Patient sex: F
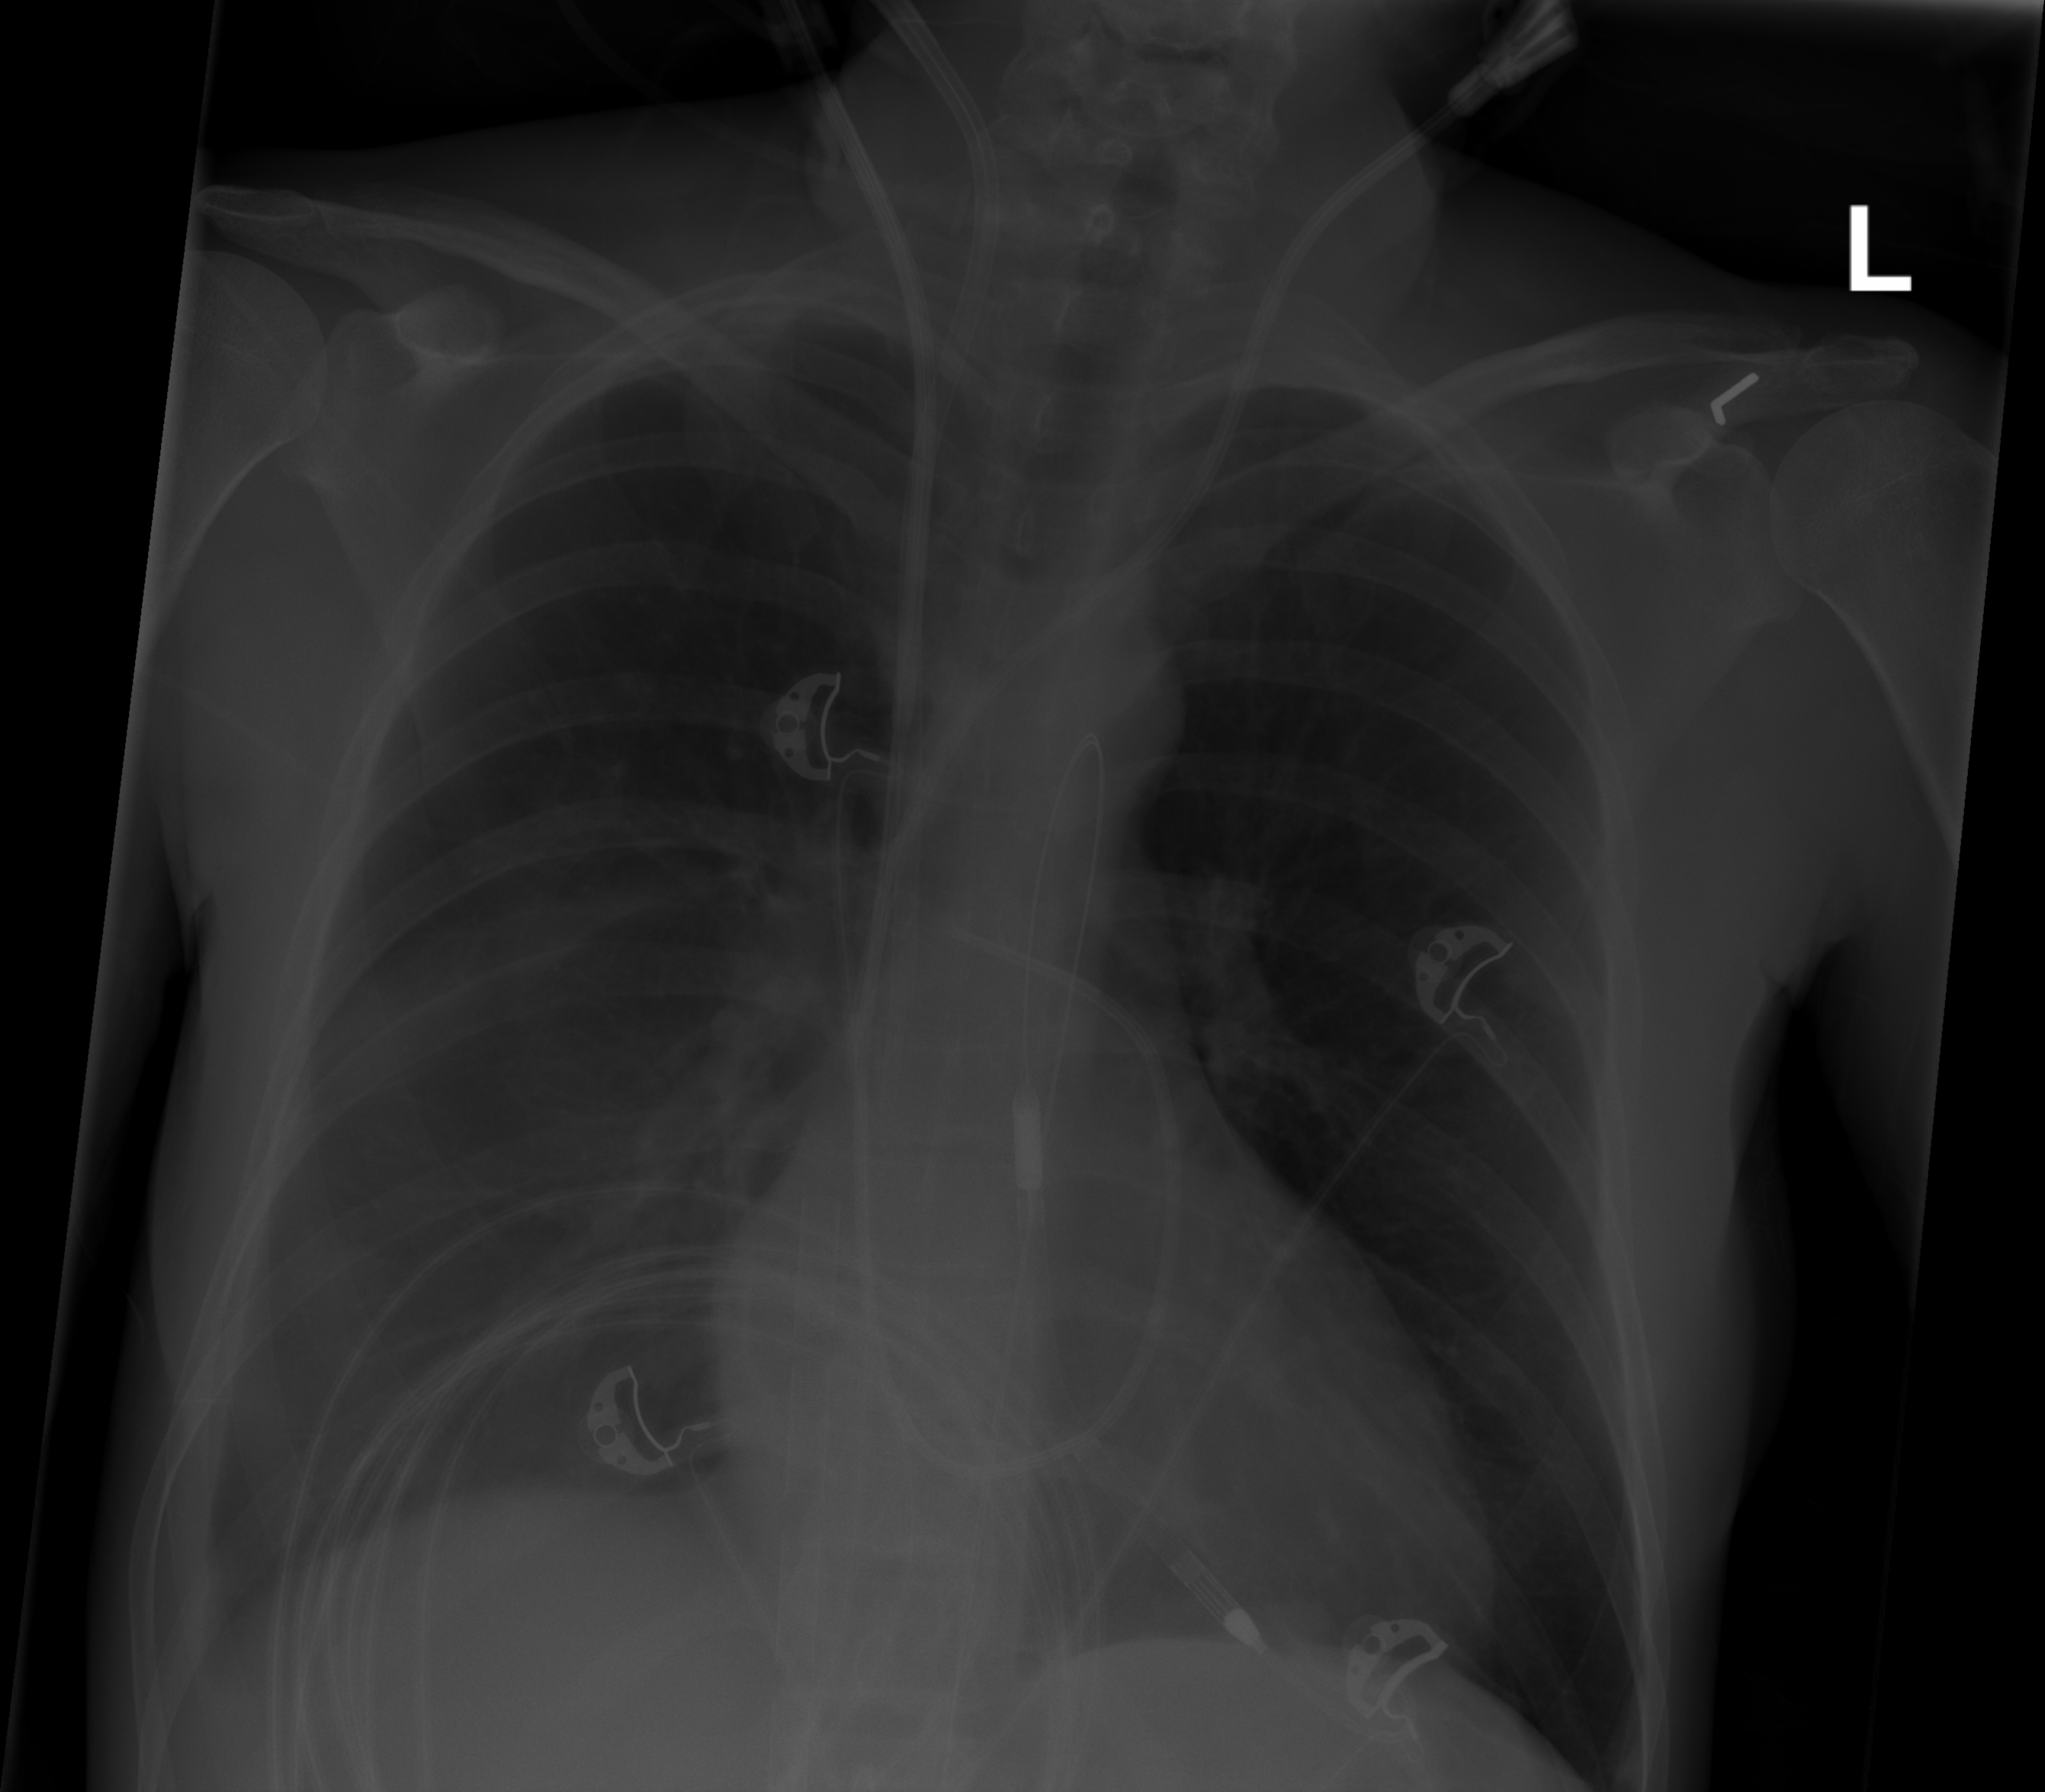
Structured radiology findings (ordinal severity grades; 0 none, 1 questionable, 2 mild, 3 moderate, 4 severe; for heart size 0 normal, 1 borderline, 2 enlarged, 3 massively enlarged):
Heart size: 0
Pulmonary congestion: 0
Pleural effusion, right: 2
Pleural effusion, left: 0
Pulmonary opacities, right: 2
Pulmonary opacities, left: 0
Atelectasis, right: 2
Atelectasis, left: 0